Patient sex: M
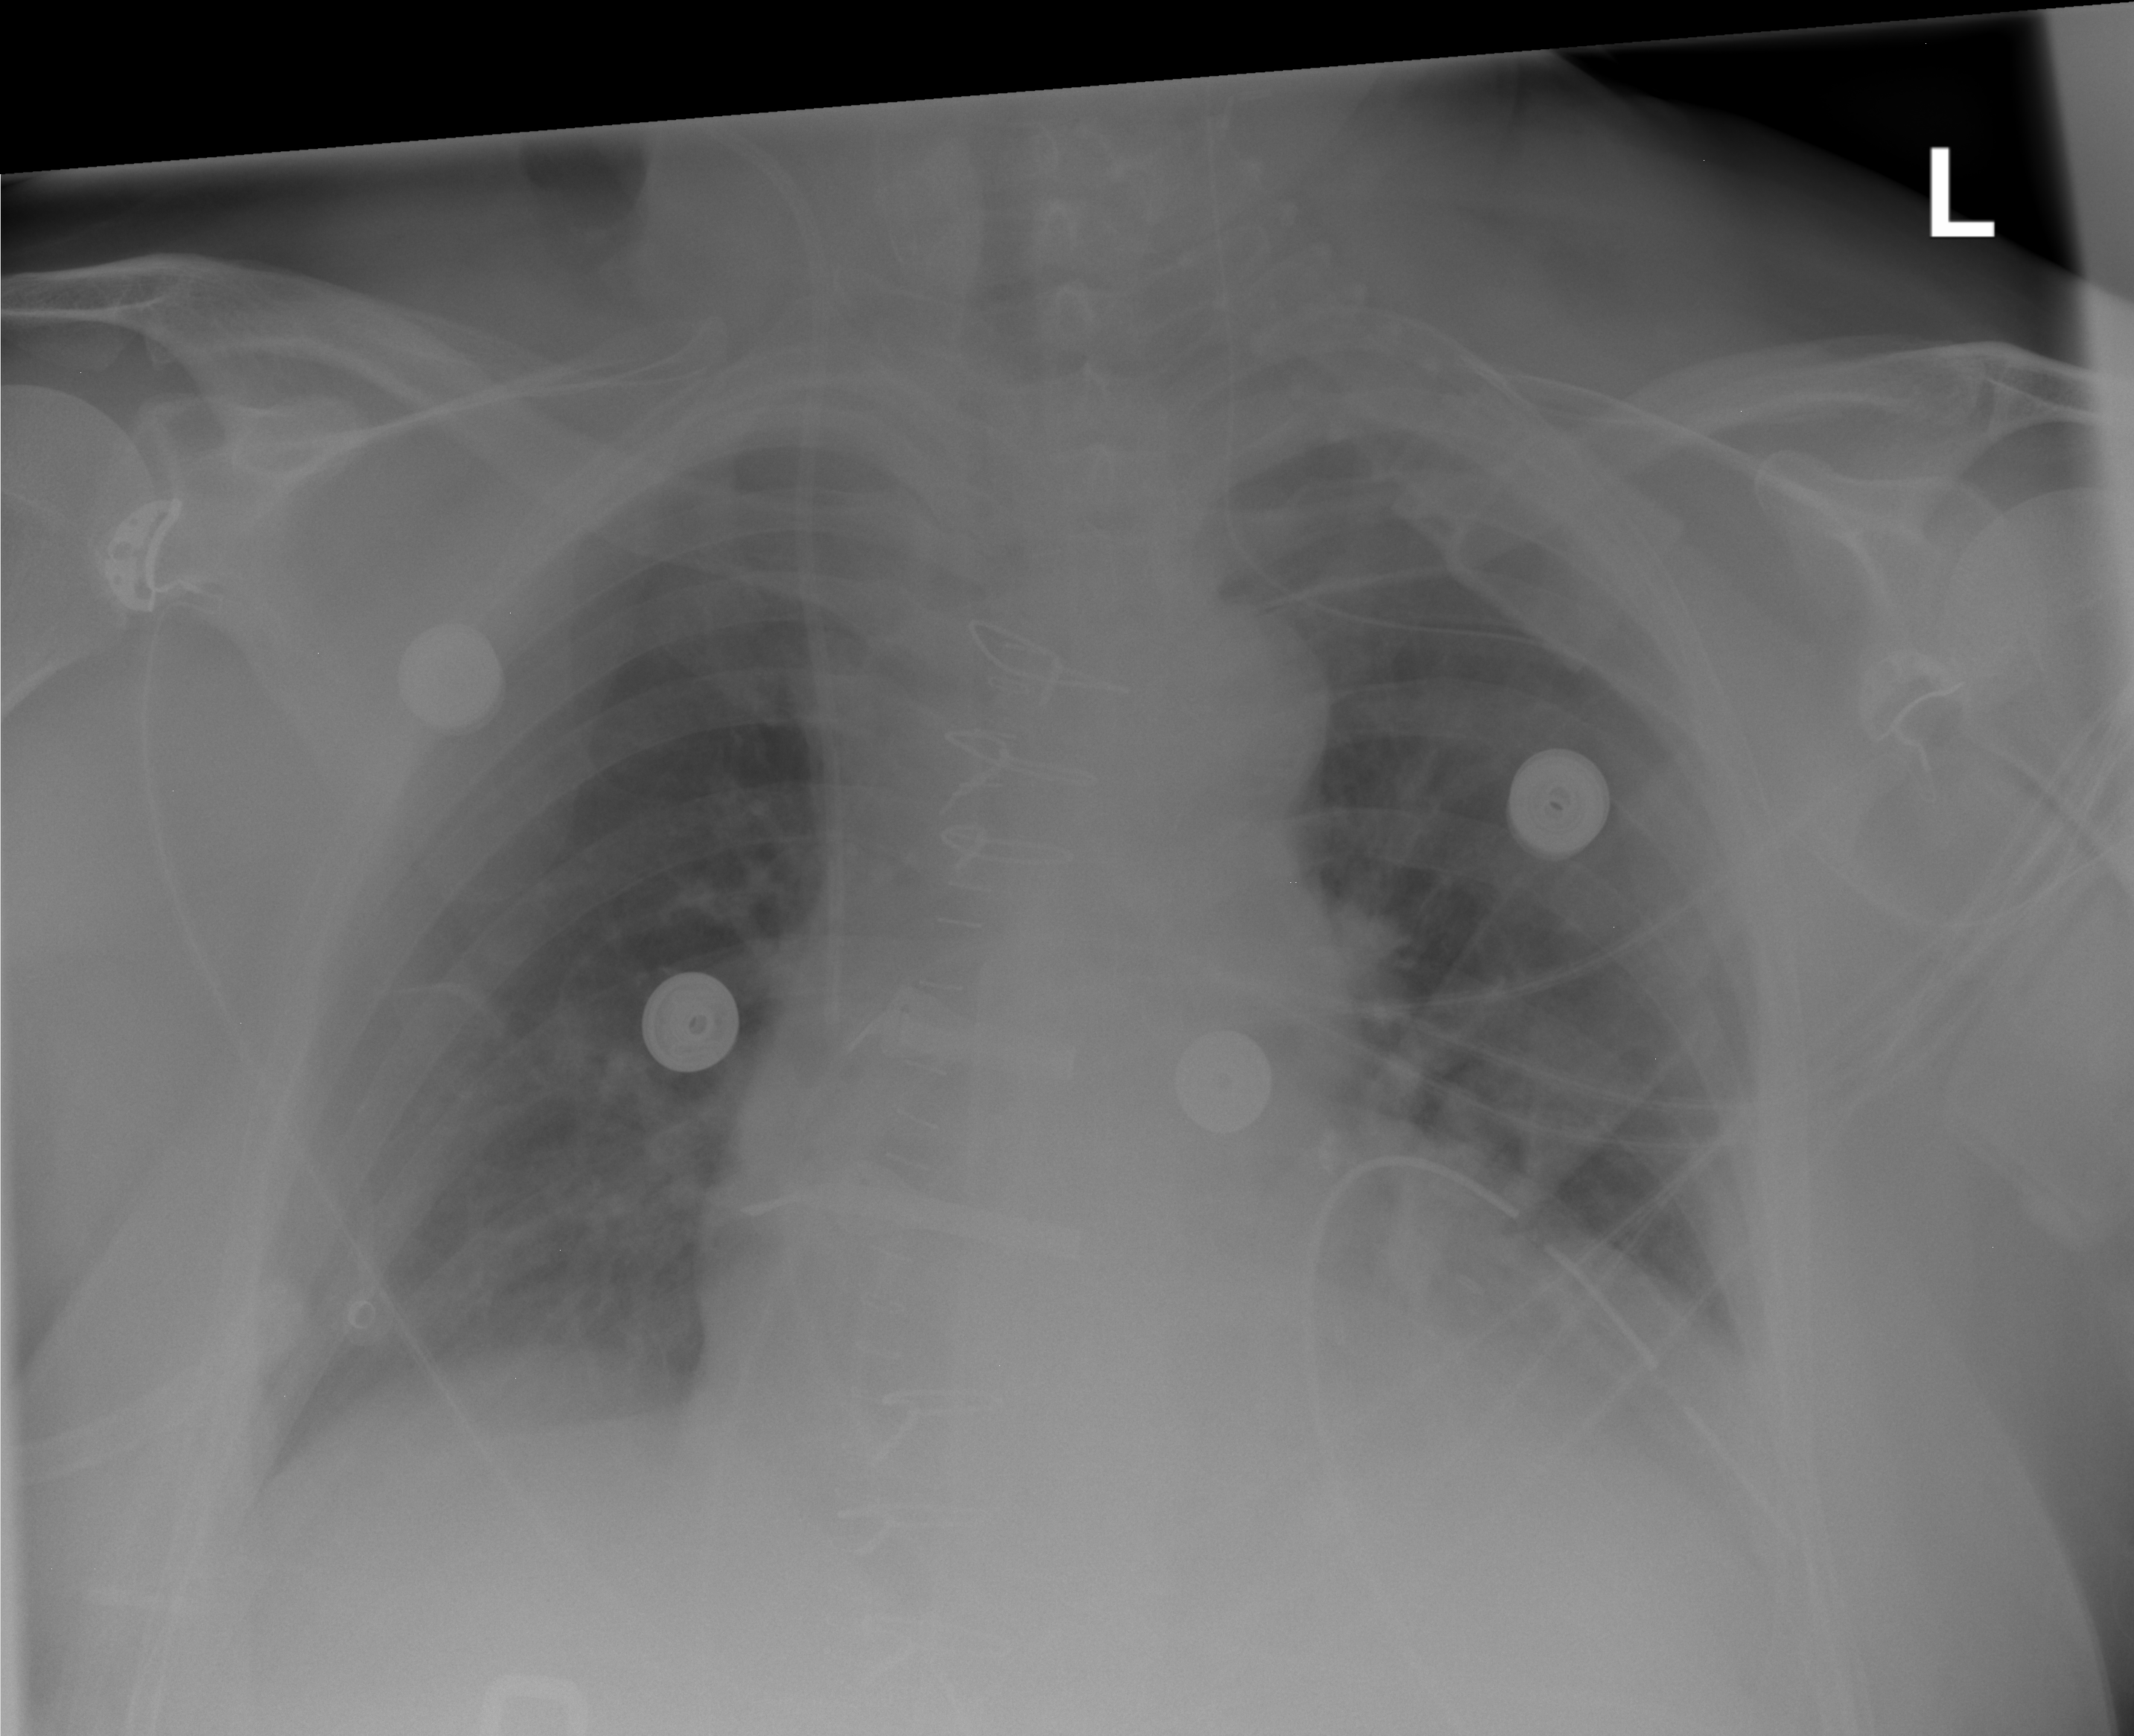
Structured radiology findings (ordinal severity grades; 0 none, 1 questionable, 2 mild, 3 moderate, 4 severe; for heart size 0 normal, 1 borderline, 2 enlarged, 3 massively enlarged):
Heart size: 2
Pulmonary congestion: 0
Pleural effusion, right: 0
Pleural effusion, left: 2
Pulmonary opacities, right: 0
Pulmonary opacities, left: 0
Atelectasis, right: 1
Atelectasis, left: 2